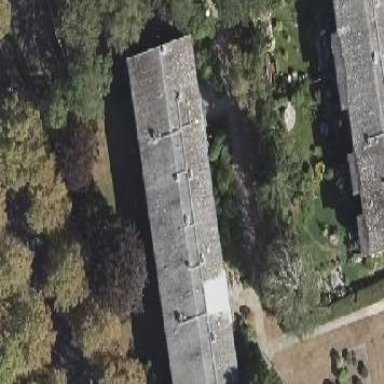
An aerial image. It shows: Gabled roof adorns the apartments building.